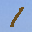
Label: 1